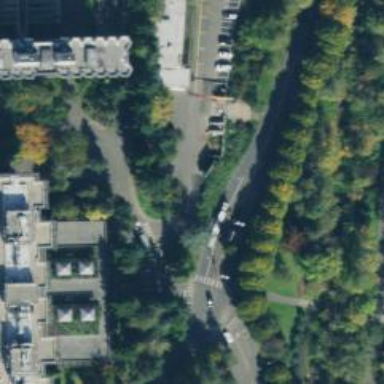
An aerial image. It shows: Tertiary road with asphalt surface and separate sidewalks. It features dual carriageway.